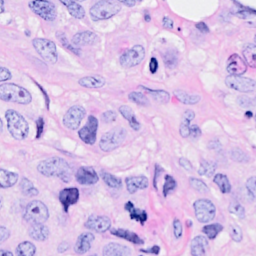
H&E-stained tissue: Breast